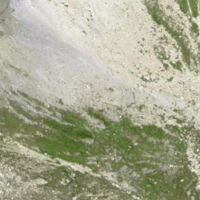
EUNIS habitat code: 48
Species observed at this site:
Doronicum grandiflorum